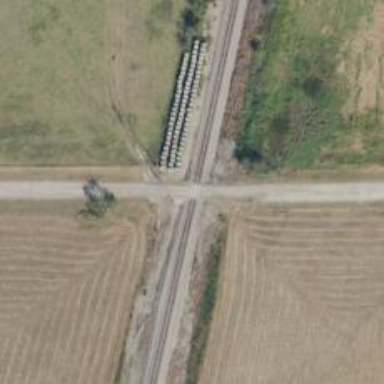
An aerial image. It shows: Level crossing along the railway.